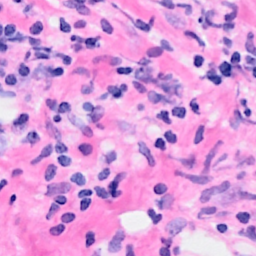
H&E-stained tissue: Breast